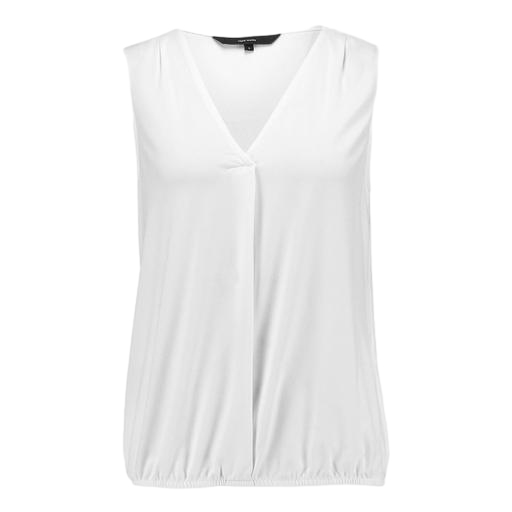
white sleeveless shirt, white sleeveless button, white polly plains tank top, white background